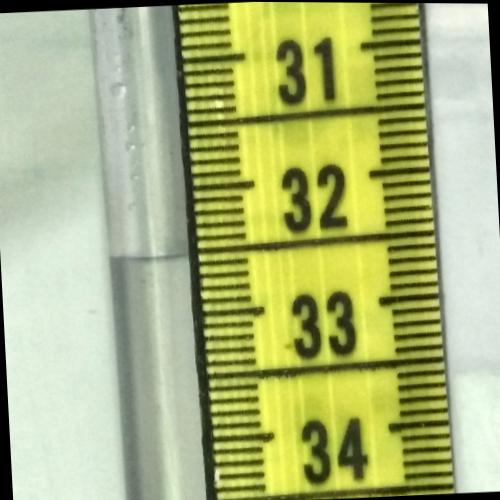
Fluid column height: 32.5 cm